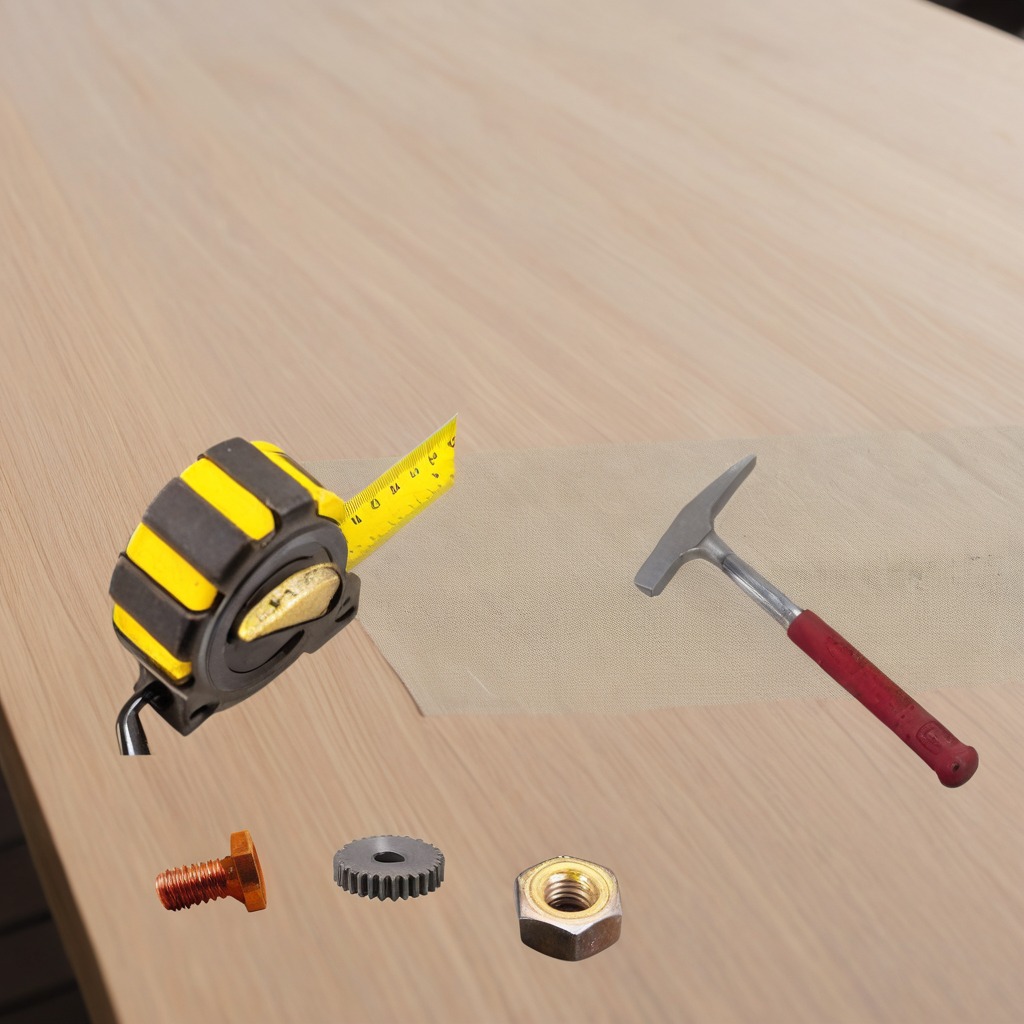
A steel gear with teeth, a measuring tape, a hammer, a metal machine screw, and a metal nut are lying on the wooden table.